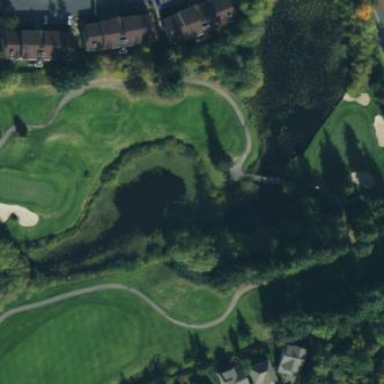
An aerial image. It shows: Water hazard on golf course. The hazard is natural water feature.